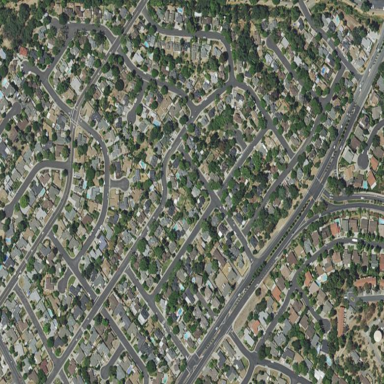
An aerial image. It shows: Residential neighbourhood.